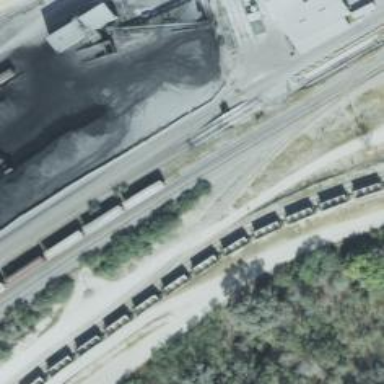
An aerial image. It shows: Railway siding with rails.